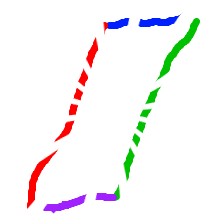
Shape: parallelogram